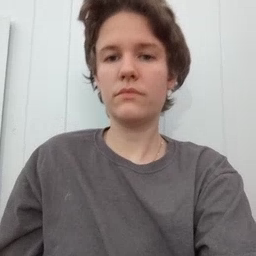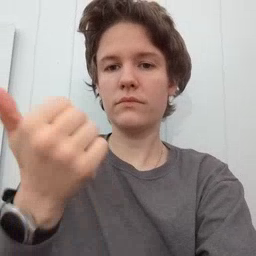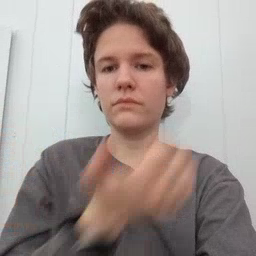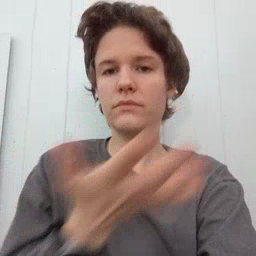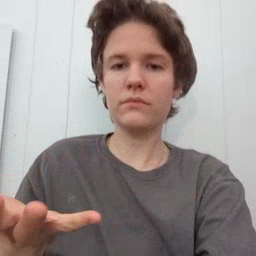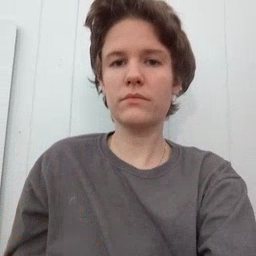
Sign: every